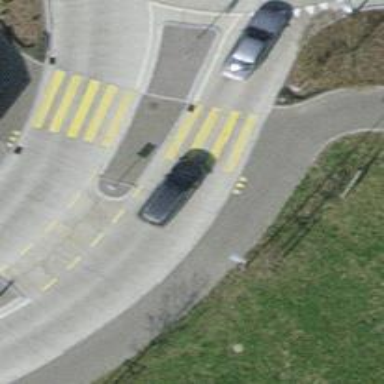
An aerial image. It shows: Uncontrolled zebra crossing with central island.